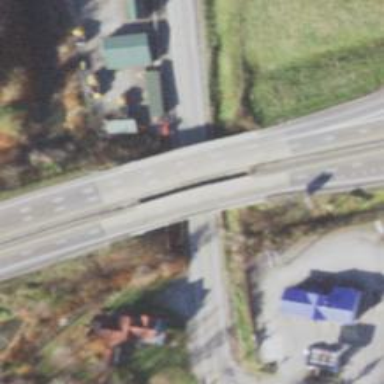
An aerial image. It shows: Motorway bridge with asphalt surface.